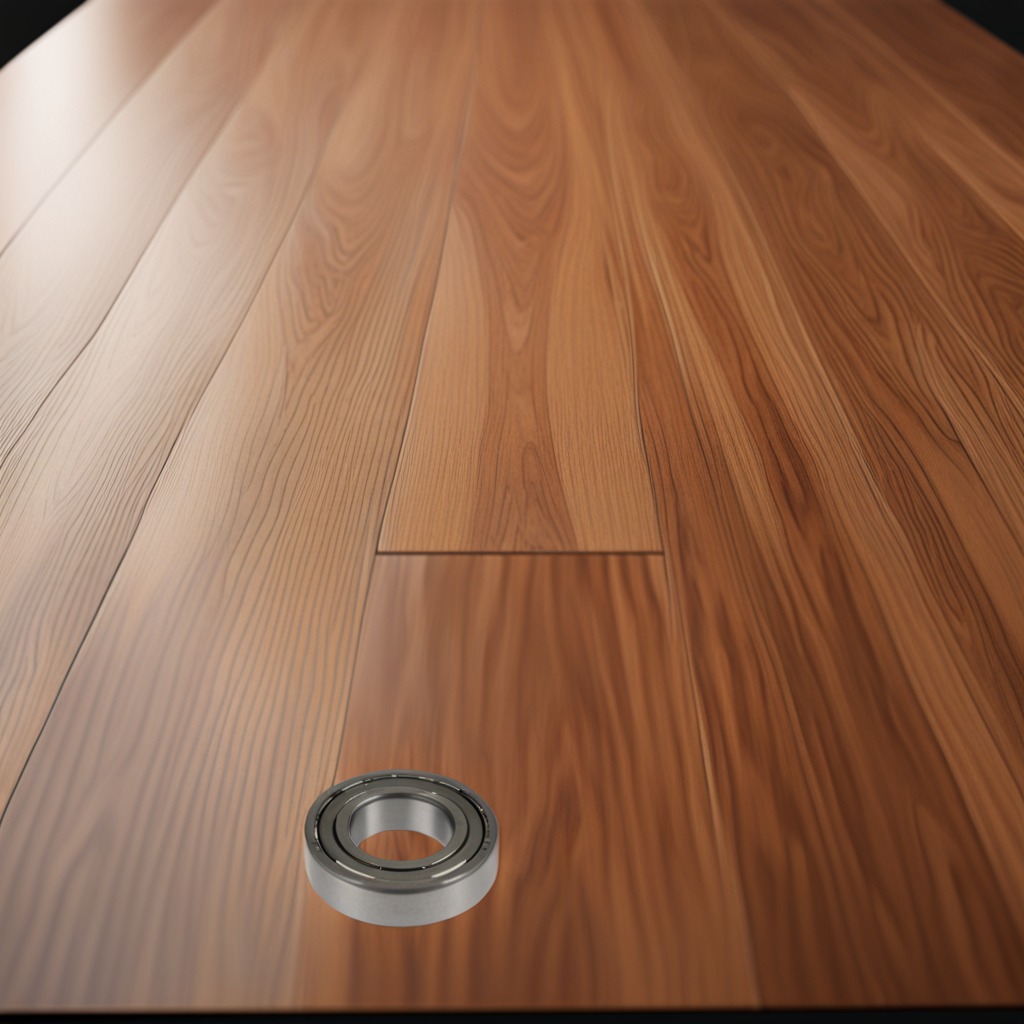
A metal ball bearing is lying on the wooden table.